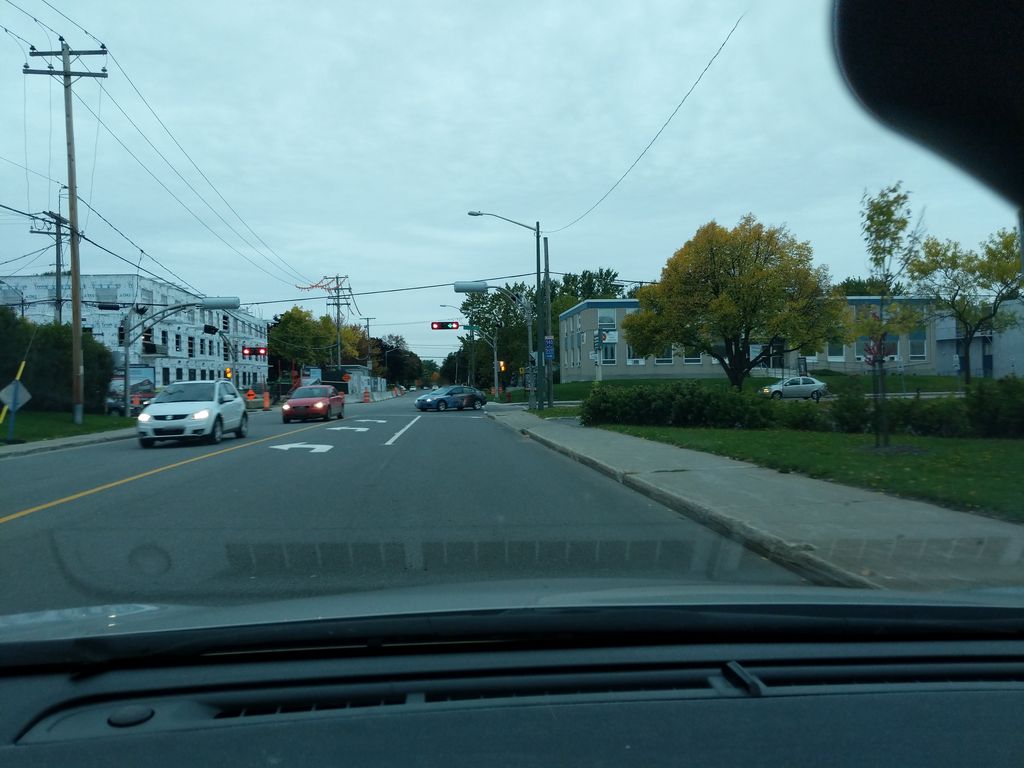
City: quebec_city